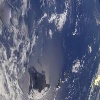
Label: water